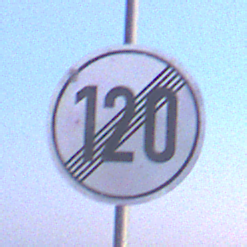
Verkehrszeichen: EndeGeschwindigkeit120
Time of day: SunriseSunset
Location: Outdoor (Nature)
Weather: Clear
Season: NotSpecified
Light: Natural